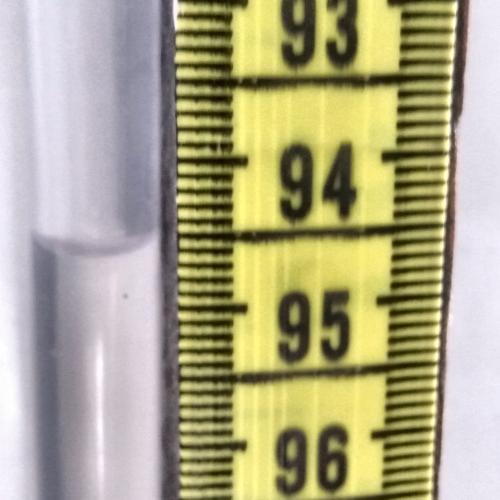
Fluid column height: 94.6 cm